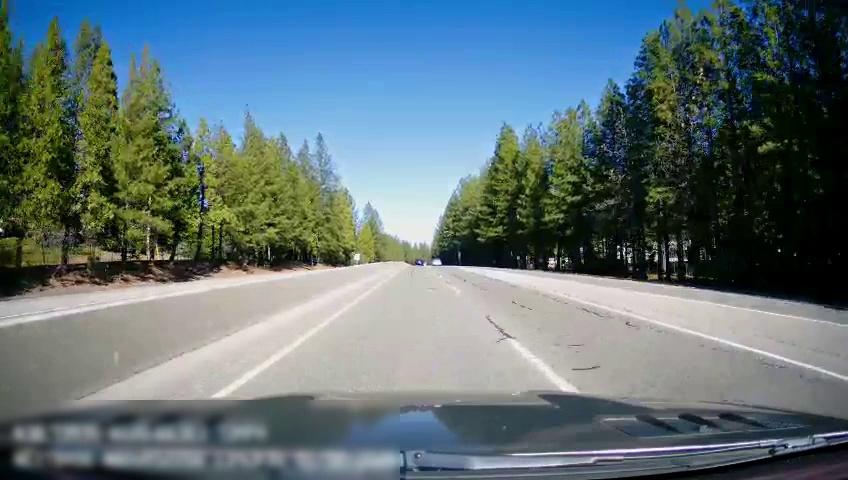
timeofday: Day
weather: Sunny
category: Drivable Space
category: Vehicles | Car
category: Vehicles | Car
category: Lanes | Alternate Lane
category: Lanes | Current Lane
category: Lanes | Alternate Lane
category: Lanes | Alternate Lane
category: Lanes | Alternate Lane
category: Lanes | Opposite Lane